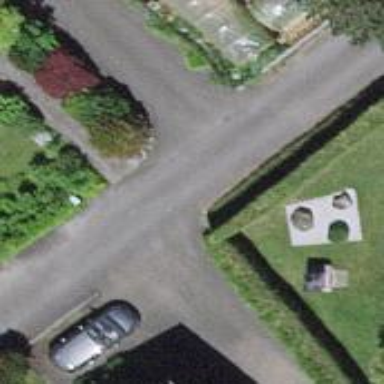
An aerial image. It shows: Living street.